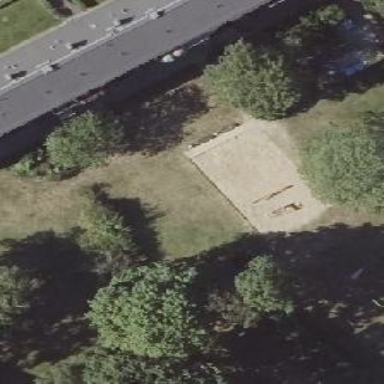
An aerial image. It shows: Playground with sand surface.